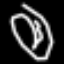
Label: octagon